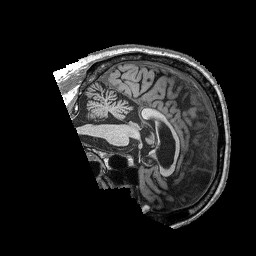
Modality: T1w
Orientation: sagittal
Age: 70
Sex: male
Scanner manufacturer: siemens
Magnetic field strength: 3 T
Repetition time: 2.53 s
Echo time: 0.00144 s